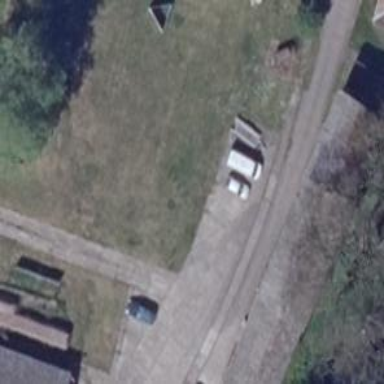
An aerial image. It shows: Car repair shop.